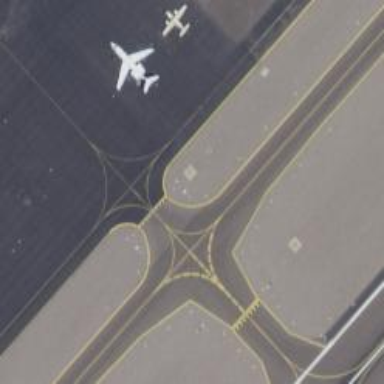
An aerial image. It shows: Asphalt taxiway at the airport.